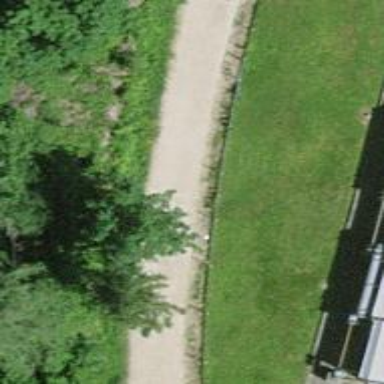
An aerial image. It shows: Unpaved track with grade2 quality type.